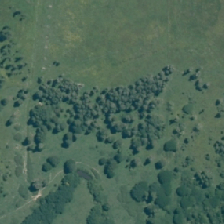
Land cover: broadleaved_indigenous_hardwood